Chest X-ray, AP view. Patient: 55 years old, sex F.
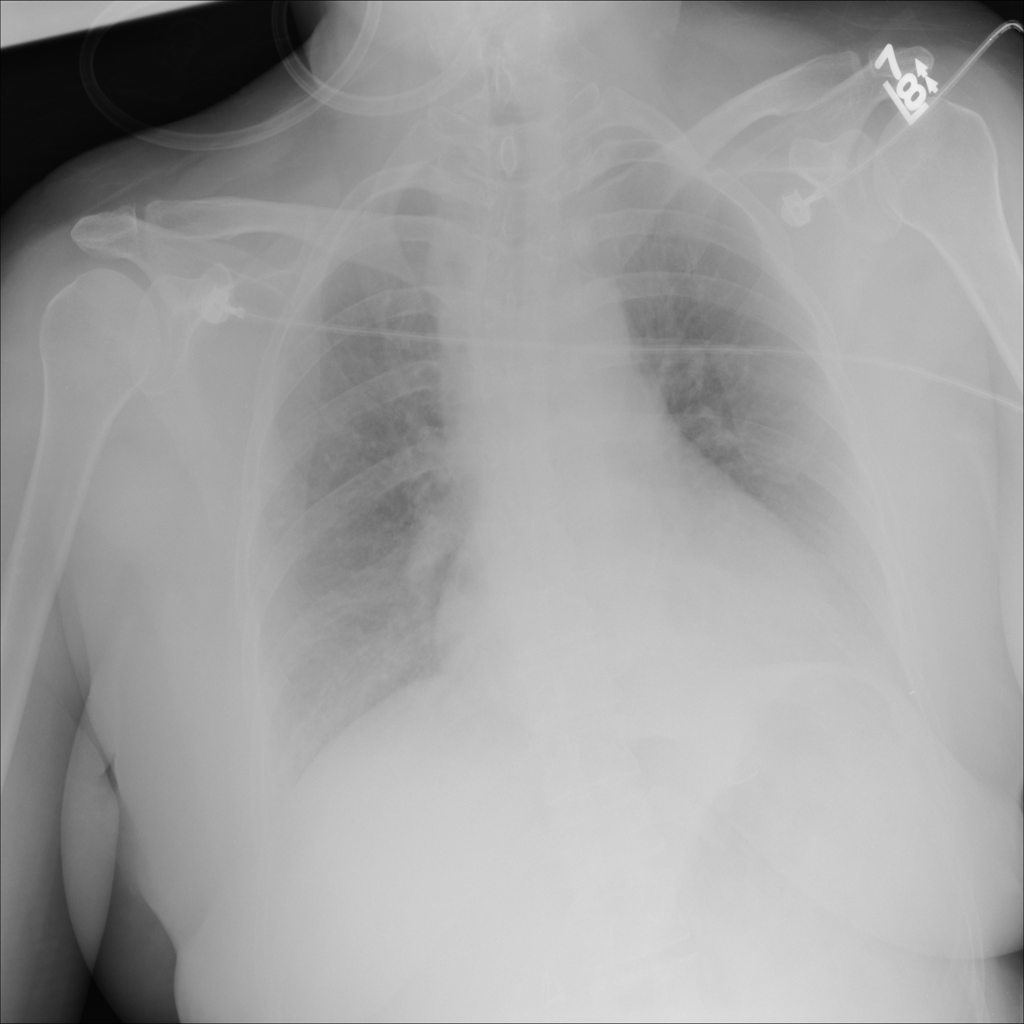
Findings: No Finding